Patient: sex M, age 69
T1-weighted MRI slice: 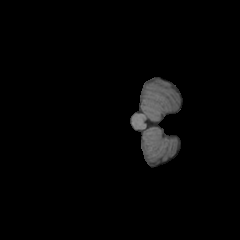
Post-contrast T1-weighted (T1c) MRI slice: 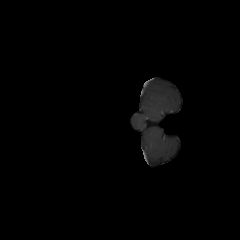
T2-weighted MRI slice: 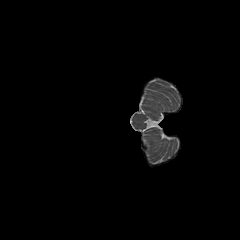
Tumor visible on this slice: no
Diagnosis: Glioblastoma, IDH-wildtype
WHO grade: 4